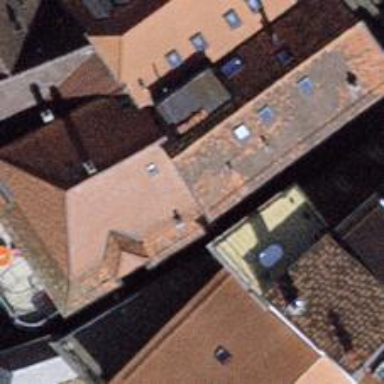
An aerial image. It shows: Building with ridge on the roof.